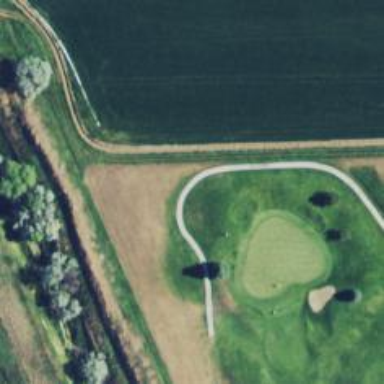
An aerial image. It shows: Service road designated as golf cart path.